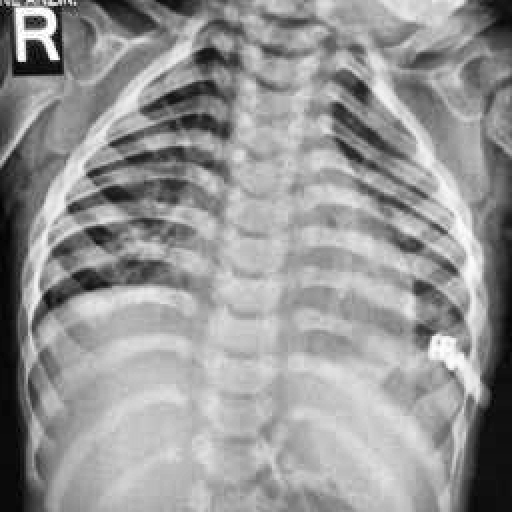
Finding: TUBERCULOSIS